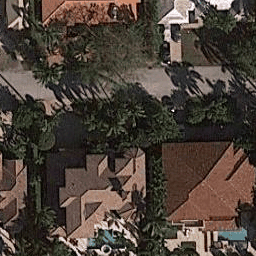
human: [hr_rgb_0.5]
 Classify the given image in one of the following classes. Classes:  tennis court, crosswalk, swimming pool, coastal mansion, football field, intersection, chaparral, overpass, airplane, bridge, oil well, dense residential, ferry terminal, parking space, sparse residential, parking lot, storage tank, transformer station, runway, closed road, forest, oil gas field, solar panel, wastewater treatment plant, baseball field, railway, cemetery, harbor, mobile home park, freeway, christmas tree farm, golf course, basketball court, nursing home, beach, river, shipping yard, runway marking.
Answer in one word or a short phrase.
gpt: coastal mansion